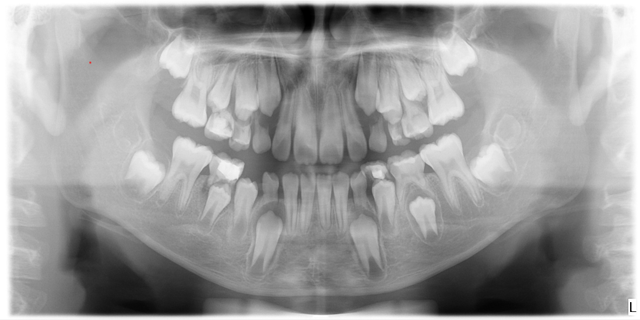
adult